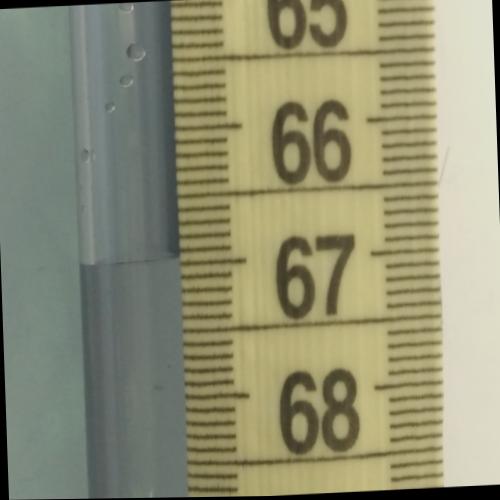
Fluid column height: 67.0 cm